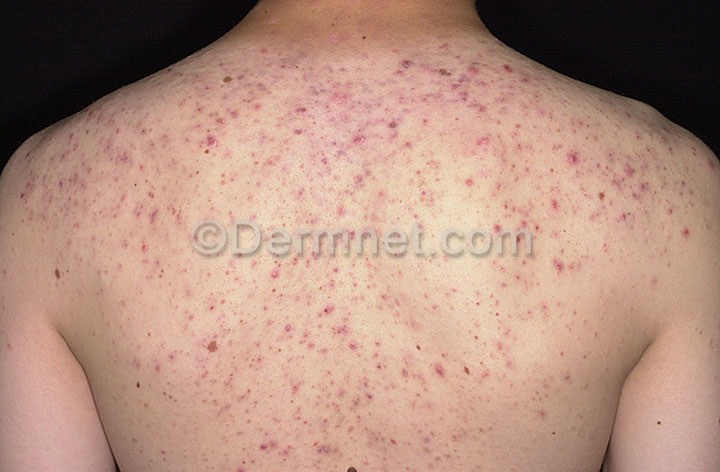
Disease: Acne and Rosacea Photos